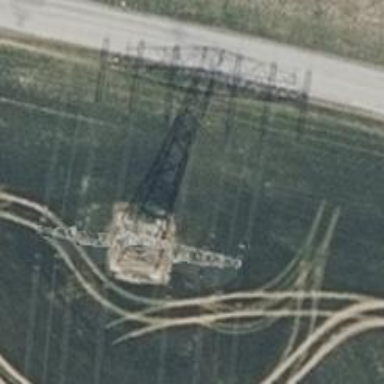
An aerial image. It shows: Towering power structure.